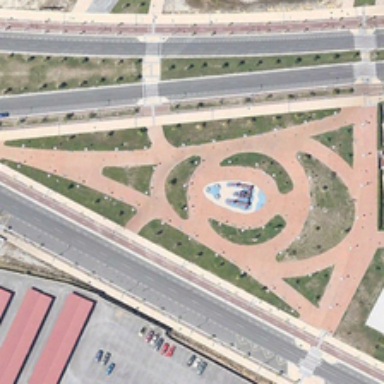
The quadrilateral square is like a plane .